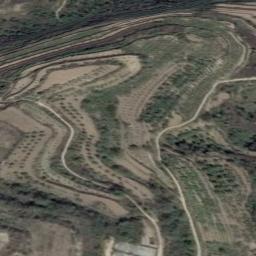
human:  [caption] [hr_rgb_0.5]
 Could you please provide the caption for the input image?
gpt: A large layer of brown and green mixed terraces with several winding narrow paths .

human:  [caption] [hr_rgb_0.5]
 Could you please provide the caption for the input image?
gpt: There is a red house in the open space between the terraces .

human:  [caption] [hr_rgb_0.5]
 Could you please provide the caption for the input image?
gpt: The bare and green terrace is next to some trees .

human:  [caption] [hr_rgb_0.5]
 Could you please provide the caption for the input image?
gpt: There are several roads on the terrace .

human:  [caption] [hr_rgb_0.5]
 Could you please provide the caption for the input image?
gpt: There are some rivers among the terraces .